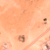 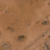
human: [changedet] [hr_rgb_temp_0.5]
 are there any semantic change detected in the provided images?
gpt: There is no change to mention.